Current action and preconditions to check: trajectory_clear

Your task: For each precondition in the list above, predict whether it will hold at this action.

Consider the current scene as observed from the mobile robot's camera, and analyze the predicted future states of all dynamic agents (e.g., people, animals, vehicles, or any moving entities) within the NEXT SECOND.

IMPORTANT: Only answer "very likely" if you are absolutely certain—based on strong, clear evidence—that a dynamic agent will violate the precondition in the predicted future state. Do NOT answer "very likely" for unlikely, ambiguous, or low-probability risks.

Ask yourself for each precondition: Is there a high probability, with clear and convincing evidence, that the predicted future states of any dynamic agent will interfere with the predicted future state of the currently executing action within the NEXT SECOND, causing that precondition to fail?

Assess the risk level based on these predictions. Use "likely" or "very likely" if motions create a clear risk of interference.

Use "neutral" or "improbable" if agents are nearby but their predicted paths are clearly diverging or non-conflicting.

Failure Risk Categories: "very improbable", "improbable", "neutral", "likely", "very likely"

Answer Format: Output ONLY the probability_of_failure value from these categories: "very improbable", "improbable", "neutral", "likely", "very likely"

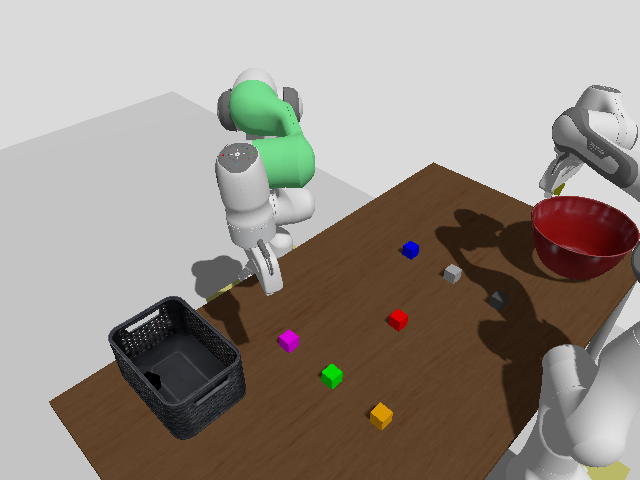

Answer: very improbable